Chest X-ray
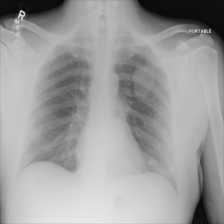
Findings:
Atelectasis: negative
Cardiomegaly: negative
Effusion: negative
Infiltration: negative
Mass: positive
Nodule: negative
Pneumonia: negative
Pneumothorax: negative
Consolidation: negative
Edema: negative
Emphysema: negative
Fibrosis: negative
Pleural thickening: negative
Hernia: negative